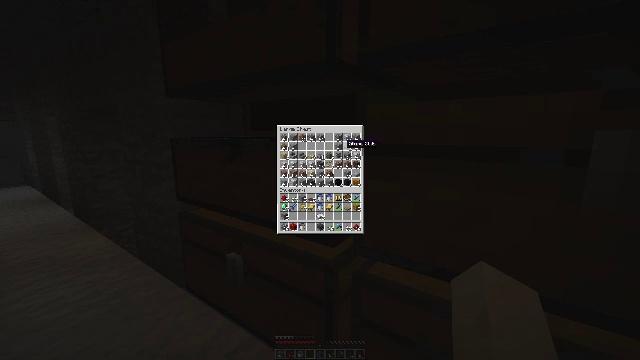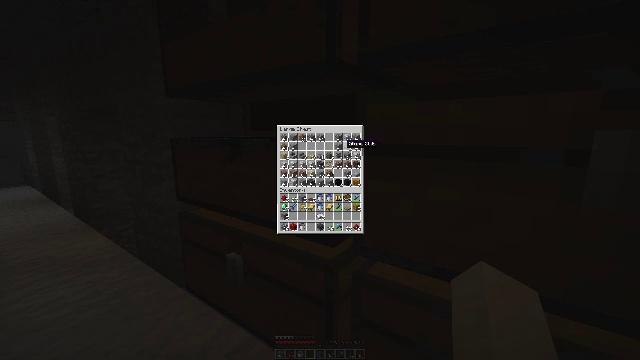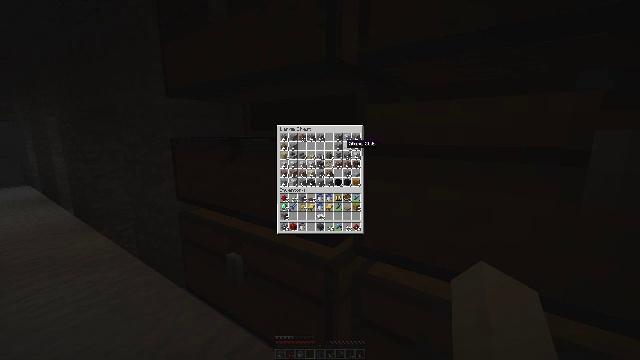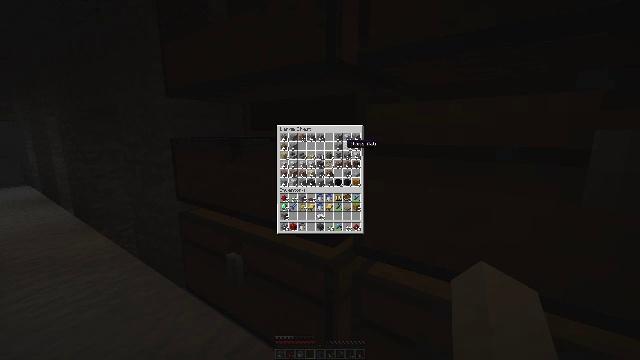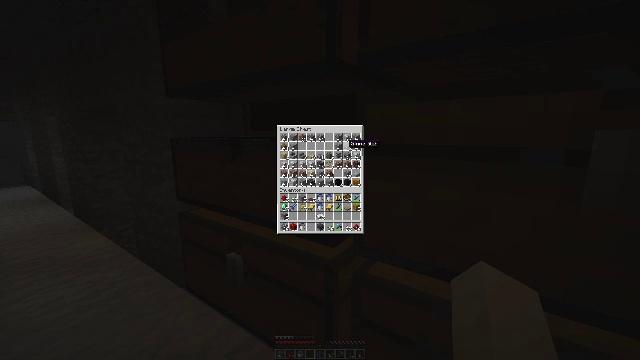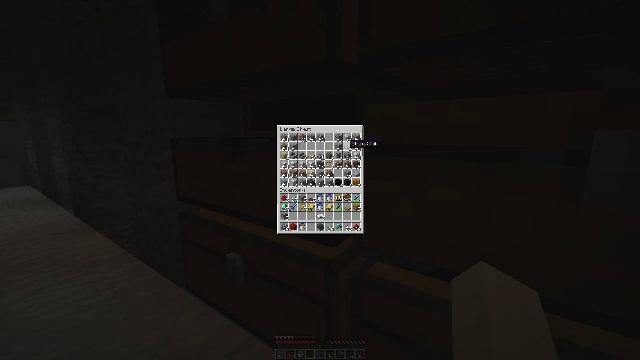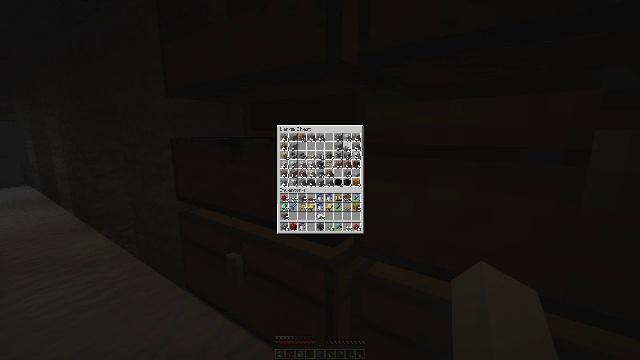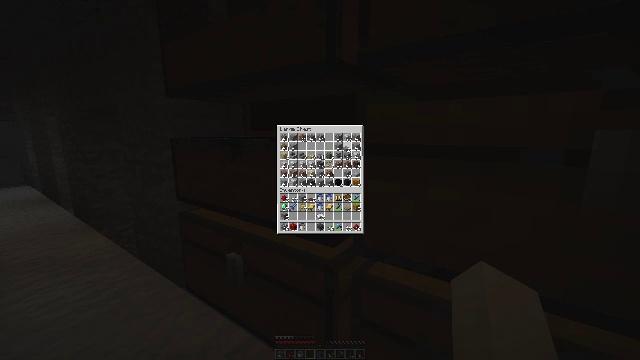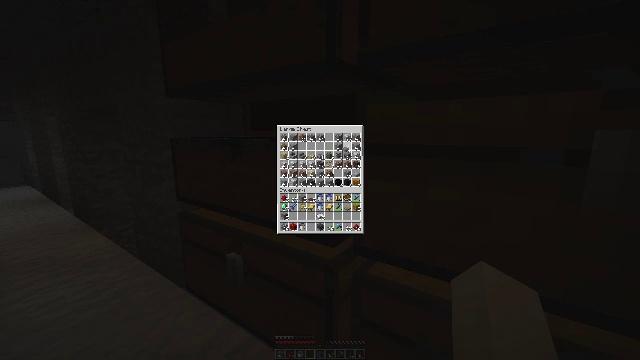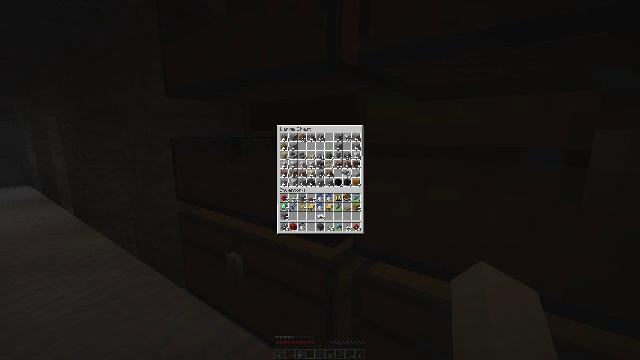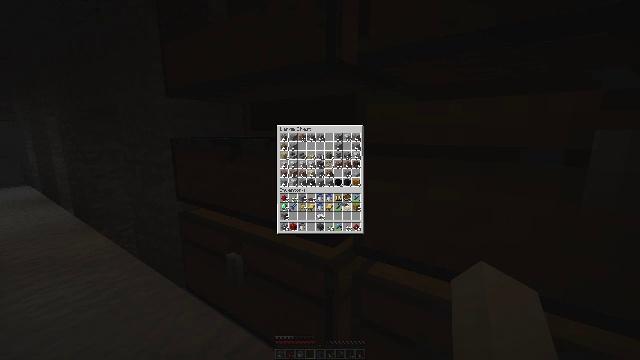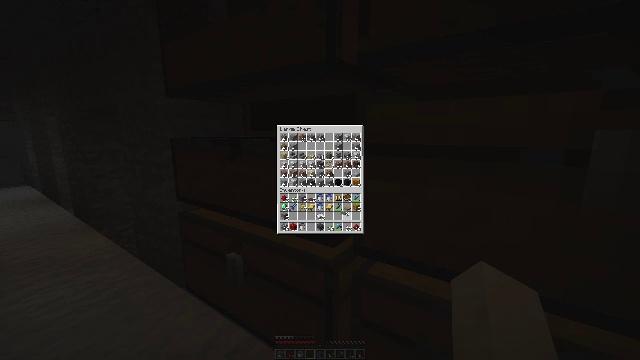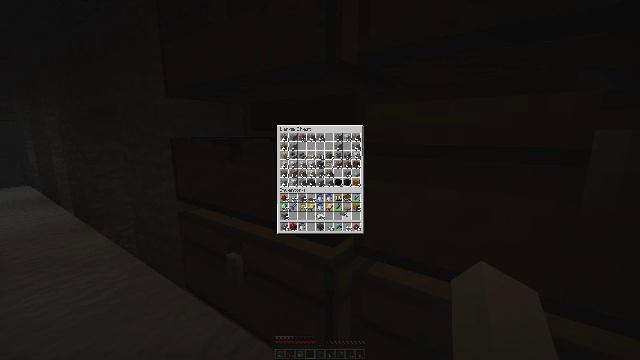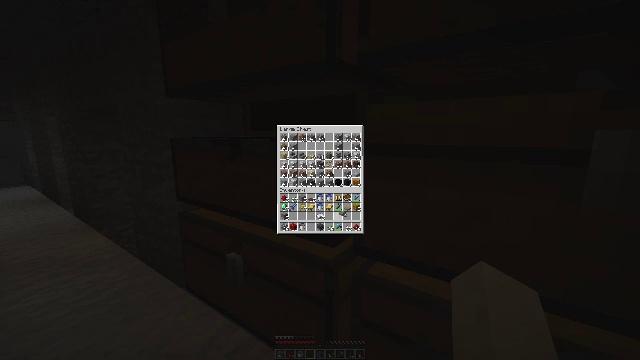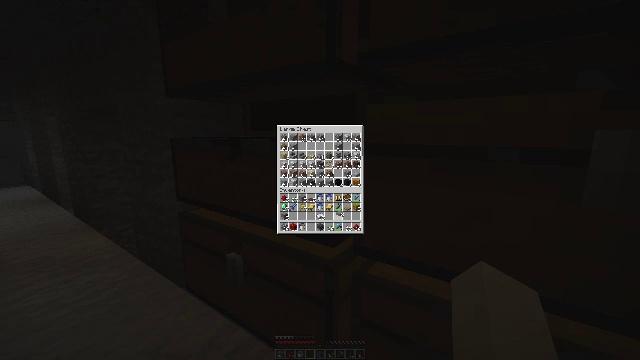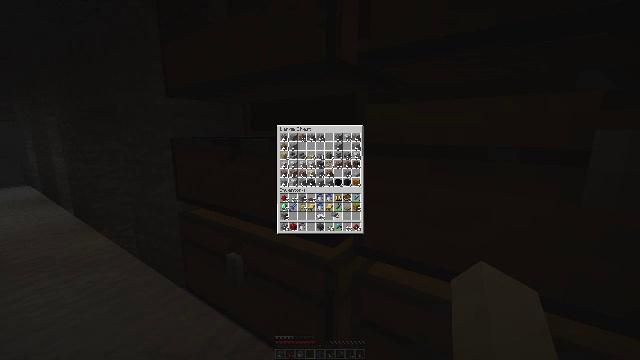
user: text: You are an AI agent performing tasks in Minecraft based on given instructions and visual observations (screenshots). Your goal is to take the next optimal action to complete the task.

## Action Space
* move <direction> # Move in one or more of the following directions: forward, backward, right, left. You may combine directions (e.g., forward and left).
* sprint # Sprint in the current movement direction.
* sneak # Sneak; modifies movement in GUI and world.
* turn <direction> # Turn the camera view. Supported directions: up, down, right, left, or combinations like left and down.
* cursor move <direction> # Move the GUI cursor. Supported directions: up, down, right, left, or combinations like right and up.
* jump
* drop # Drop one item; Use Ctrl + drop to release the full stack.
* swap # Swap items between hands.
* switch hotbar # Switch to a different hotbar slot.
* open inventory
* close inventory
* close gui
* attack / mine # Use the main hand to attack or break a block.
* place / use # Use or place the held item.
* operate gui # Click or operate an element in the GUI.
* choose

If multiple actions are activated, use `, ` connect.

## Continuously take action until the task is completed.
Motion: motion action
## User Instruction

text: Gather the grindstone to use later.
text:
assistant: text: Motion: no_op
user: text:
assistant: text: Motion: no_op
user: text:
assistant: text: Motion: no_op
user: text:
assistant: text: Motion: no_op
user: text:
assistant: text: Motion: no_op
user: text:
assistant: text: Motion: attack / mine
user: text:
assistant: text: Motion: attack / mine
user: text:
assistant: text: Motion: attack / mine
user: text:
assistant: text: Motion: turn down
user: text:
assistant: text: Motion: turn down
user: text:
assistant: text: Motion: turn down
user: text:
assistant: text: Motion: no_op
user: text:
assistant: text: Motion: no_op
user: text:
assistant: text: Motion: no_op
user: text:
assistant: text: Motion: turn left
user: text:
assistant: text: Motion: no_op
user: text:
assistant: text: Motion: attack / mine
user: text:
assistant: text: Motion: attack / mine
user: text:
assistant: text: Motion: attack / mine
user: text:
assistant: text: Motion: no_op
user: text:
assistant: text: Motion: no_op
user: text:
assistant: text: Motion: turn right
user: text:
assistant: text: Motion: turn right
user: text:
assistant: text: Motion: turn right
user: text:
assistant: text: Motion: turn right
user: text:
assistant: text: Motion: turn up
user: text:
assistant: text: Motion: turn up
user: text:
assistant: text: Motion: turn up
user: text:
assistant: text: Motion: turn left and up
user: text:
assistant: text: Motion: turn left and up